I will show an image sequence of human cooking. I have annotated the images with numbered circles. Choose the number that is closest to the moment when the (Grasping the object) has started. You are a five-time world champion in this game. Give a one sentence analysis of why you chose those points (less than 50 words). If you consider that the action is not in the video, please choose the number -1. Provide your answer at the end in a json file of this format: {"points": []}
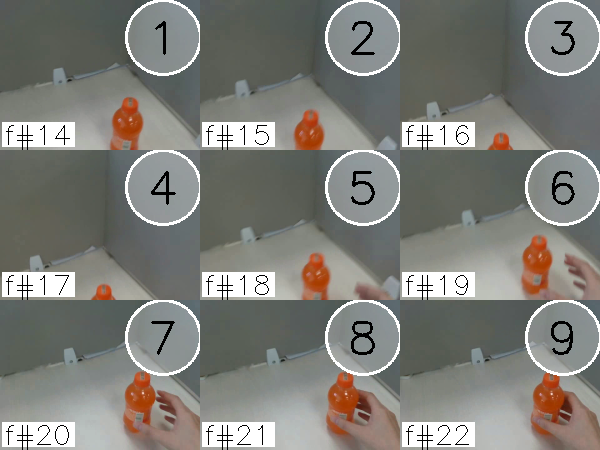
Frame 8 shows the clearest moment of hand-object contact.
{"points": [8]}